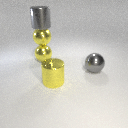
large yellow metal sphere above large yellow metal sphere